Question: I'm trying to get a separator between my nav menu and I found out about the 'li + li' function, but I'm having a very hard time getting the separator in the right place. I'm trying to get it evenly place between the two placeholders centered and all. I've tried messing with the margin and padding properties with no luck.
Here's a jsfiddle along with my code and a picture example on what I'm trying to achieve. Any help is much appreciated, thanks.

<URL>
'''
<style>
body {
margin: 0;
color:white;;
}
#header {
background-color: #1c2024;
height: 100px;
width: 100%;
text-align: center;
line-height: 100px;
}
#header ul {
margin: 0;
}
#header li {
display:inline;
}
#header li + li {
background:url('http://i.imgur.com/IdVT0cL.png') no-repeat;
padding-left: 20px;
padding-right: 20px;
}
</style>
</head>
<body>
<div id="wrapper">
<div id="header">
<ul>
<li>odsfjkoj</li>
<li>odsfjkoj</li>
</ul>
</div>
</div>
</body>
'''
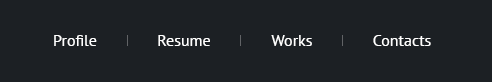
Answer: You would use <URL> in order to position the background.
In this instance, just use the shorthand:
<URL>
'''
#header li + li {
background: url('http://i.imgur.com/IdVT0cL.png') 8px 8px / 1px 10px no-repeat;
padding-left: 20px;
}
'''